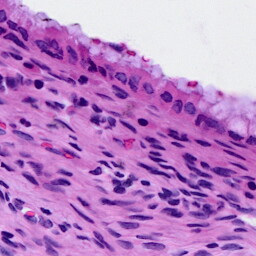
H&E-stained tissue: Cervix